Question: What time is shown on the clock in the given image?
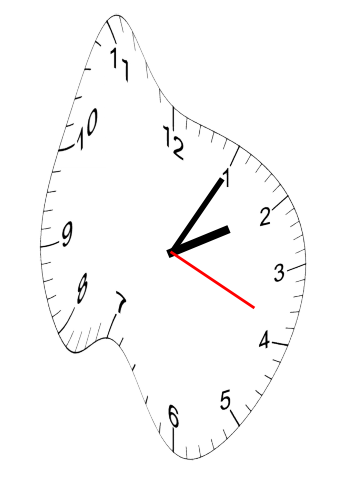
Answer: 02:05:19